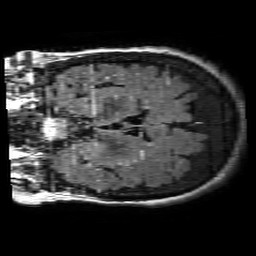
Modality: FLAIR
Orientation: coronal
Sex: female
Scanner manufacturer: philips
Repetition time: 11 s
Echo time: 0.125 s